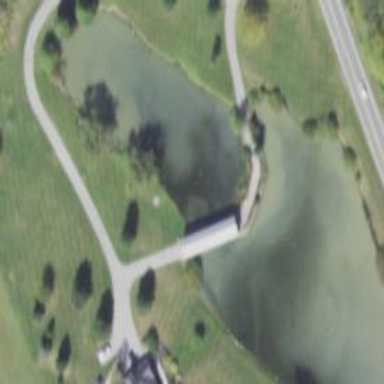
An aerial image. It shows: Covered driveway bridge.